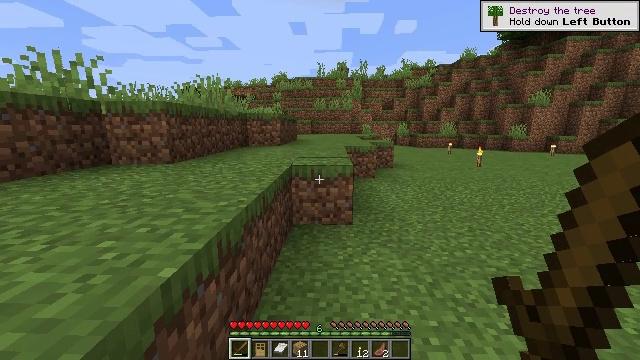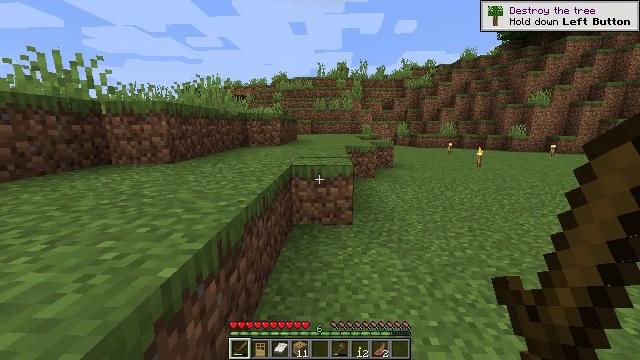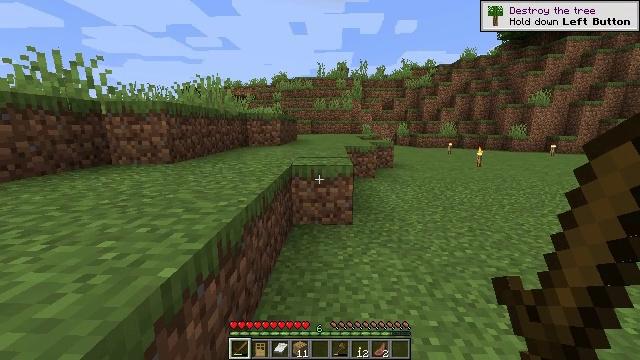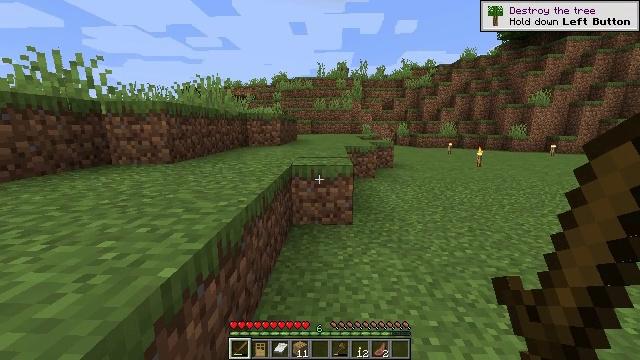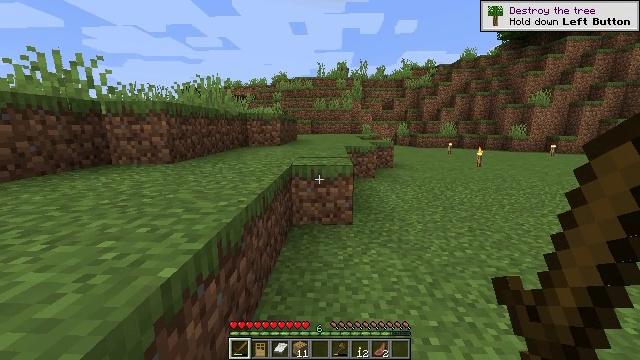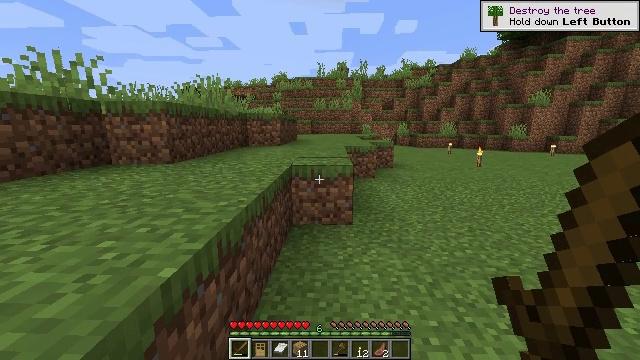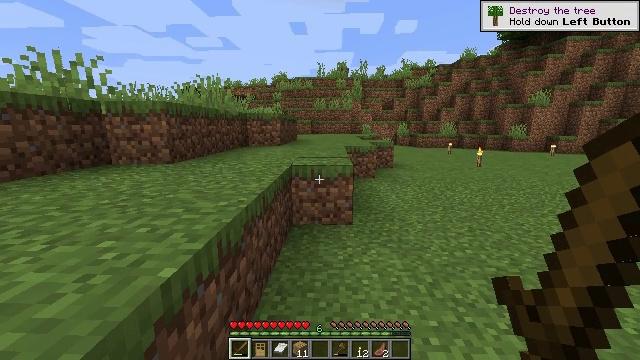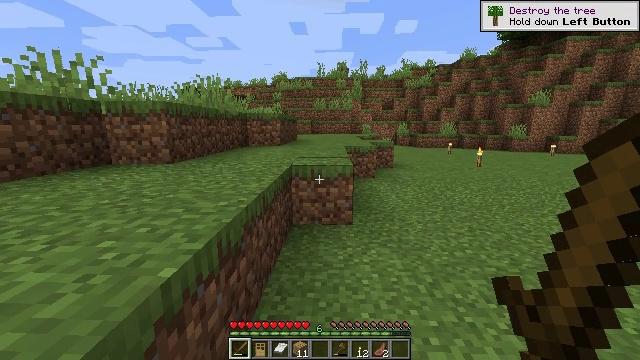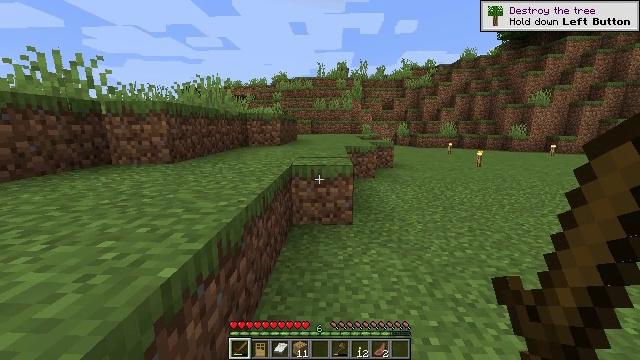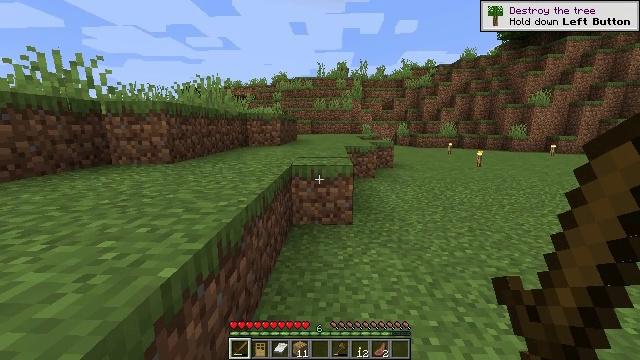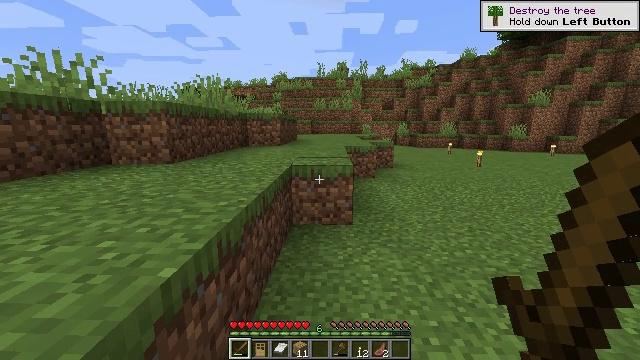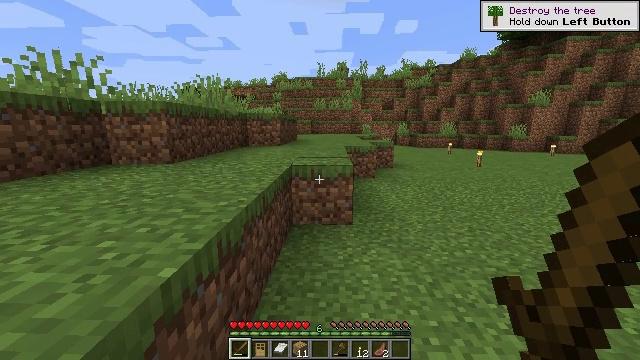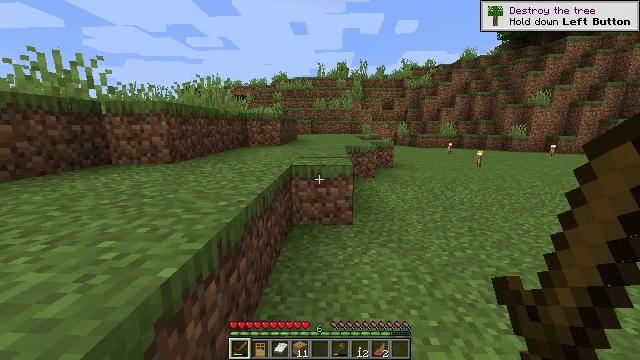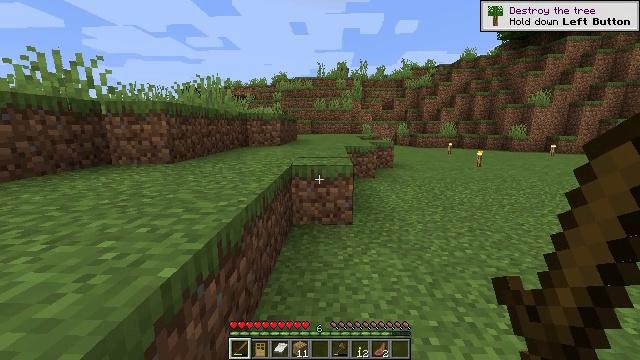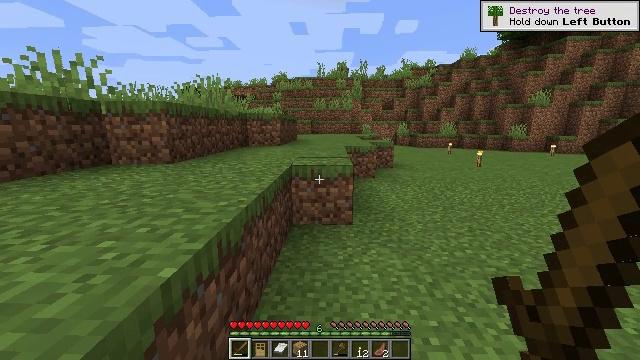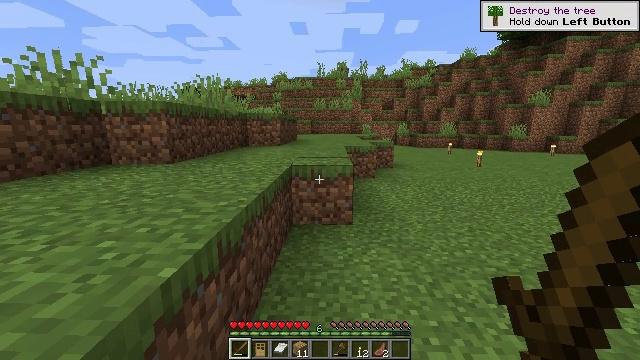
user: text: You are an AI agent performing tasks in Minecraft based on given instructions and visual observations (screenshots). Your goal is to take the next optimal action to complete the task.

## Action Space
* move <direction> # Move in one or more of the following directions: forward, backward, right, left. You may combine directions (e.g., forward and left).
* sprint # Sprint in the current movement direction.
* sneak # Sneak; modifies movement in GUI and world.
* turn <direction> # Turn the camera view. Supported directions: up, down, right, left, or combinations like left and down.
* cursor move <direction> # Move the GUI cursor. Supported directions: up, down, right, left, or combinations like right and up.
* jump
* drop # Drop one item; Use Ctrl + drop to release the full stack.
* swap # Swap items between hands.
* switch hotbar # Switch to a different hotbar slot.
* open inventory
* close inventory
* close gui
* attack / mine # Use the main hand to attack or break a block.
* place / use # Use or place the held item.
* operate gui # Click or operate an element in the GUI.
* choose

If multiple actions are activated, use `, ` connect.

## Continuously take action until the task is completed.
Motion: motion action
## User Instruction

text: Harvest grass block to clear the area.
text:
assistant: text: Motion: no_op
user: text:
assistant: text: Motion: no_op
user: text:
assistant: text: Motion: no_op
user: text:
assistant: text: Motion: no_op
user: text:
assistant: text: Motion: no_op
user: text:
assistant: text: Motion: no_op
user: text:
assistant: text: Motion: no_op
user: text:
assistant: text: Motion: no_op
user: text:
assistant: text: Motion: no_op
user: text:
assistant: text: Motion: no_op
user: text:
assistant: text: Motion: no_op
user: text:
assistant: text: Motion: no_op
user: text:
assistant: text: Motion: no_op
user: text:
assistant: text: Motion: no_op
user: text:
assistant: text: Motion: no_op
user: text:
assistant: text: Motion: no_op
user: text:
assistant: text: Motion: no_op
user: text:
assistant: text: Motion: no_op
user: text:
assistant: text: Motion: no_op
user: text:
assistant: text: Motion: no_op
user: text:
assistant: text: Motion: no_op
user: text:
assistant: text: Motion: no_op
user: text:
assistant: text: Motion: no_op
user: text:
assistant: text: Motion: no_op
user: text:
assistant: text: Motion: no_op
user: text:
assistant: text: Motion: no_op
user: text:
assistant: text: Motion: no_op
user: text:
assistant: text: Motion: no_op
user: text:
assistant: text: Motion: no_op
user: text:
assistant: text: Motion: no_op